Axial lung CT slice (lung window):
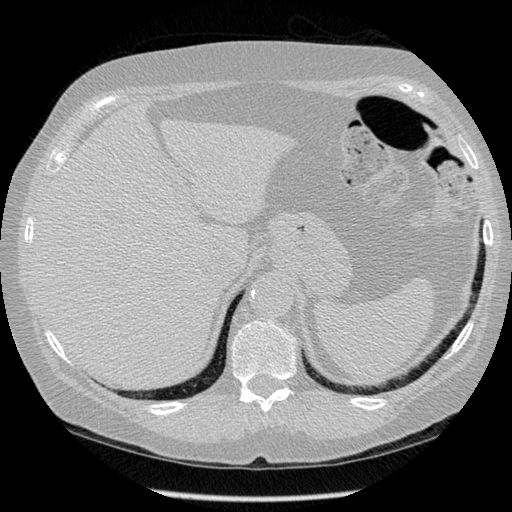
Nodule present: no